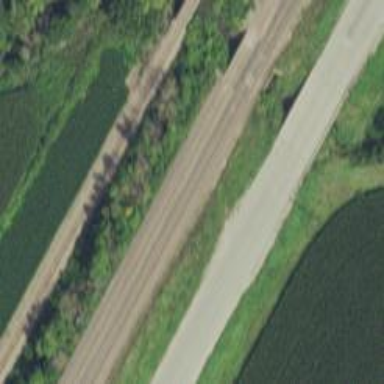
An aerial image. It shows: Railway track.